Question:
I have a tabViewController which includes four tabs and at the 1st tab is the homeViewController .Now I want to add loginViewController before tabViewController which is only one time login .currently.my app is working properly without loginViewController and following is the below code in AppDelegate.m class .
'''
Now I want to include loginViewController before the tabViewController
'''
please suggest me the necessary changes in my AppDelegate.m
'''
(BOOL)application:(UIApplication *)application didFinishLaunchingWithOptions:(NSDictionary *)launchOptions
{
tabBarController = (UITabBarController *) self.window.rootViewController;
UIStoryboard *storyboard = [UIStoryboard storyboardWithName:@"MainStoryboard" bundle:[NSBundle mainBundle]];
MFSideMenuContainerViewController *container = (MFSideMenuContainerViewController *)tabBarController.viewControllers [0];
NSParameterAssert ([container isKindOfClass: [MFSideMenuContainerViewController class]]);
// UIViewController *historycontr=(UIViewController *)tabBarController.viewControllers[2];
// UIViewController *hist=[storyboard instantiateViewControllerWithIdentifier:@"historyController"];
UINavigationController *navigationController = [storyboard instantiateViewControllerWithIdentifier:@"navigationController"];
UIViewController *leftSideMenuViewController = [storyboard instantiateViewControllerWithIdentifier:@"leftSideMenuViewController"];
UIViewController *rightSideMenuViewController = [storyboard instantiateViewControllerWithIdentifier:@"rightSideMenuViewController"];
[container setLeftMenuViewController:leftSideMenuViewController];
[container setRightMenuViewController:rightSideMenuViewController];
[container setCenterViewController:navigationController];
return YES;
}
'''
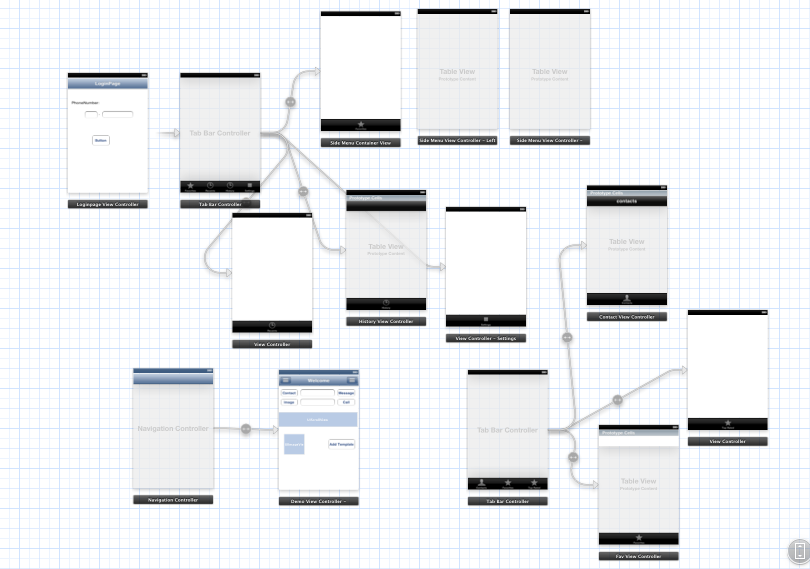
Answer: Pull on a new UIViewController that will act as the login view controller onto the MainStoryboard. In the attribute inspector change the identifier to LoginViewController (or something appropriate)
'''
- (void)viewDidAppear:(BOOL)animated
{
[super viewDidAppear:animated];
UIStoryboard *storyboard = [UIStoryboard storyboardWithName:@"MainStoryboard" bundle:nil];
UIViewController *login = [storyboard instantiateViewControllerWithIdentifier:@"LoginViewController"];
[vc setModalPresentationStyle:UIModalPresentationFullScreen];
[self presentModalViewController:login animated:YES];
}
'''
after successful login just dismiss LoginViewController
Check this <URL>